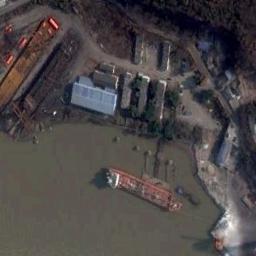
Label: ship